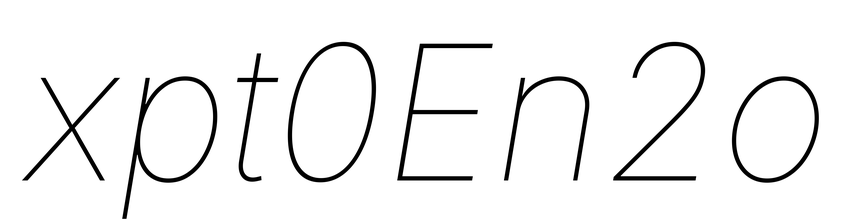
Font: Inter-Italic_Thin_Italic